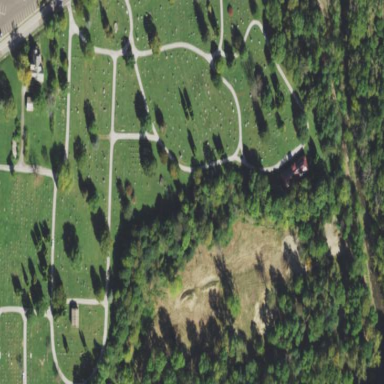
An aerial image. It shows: Cemetery.